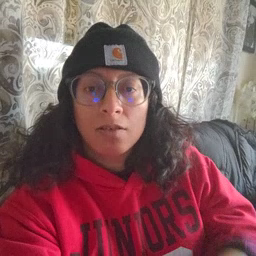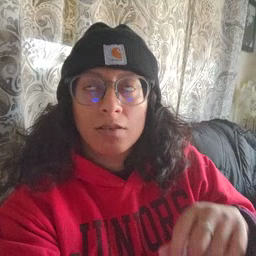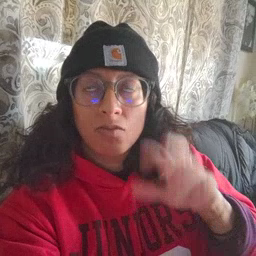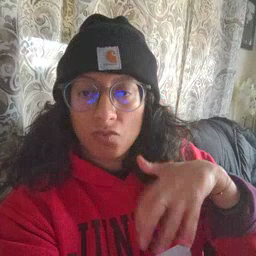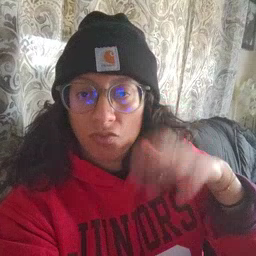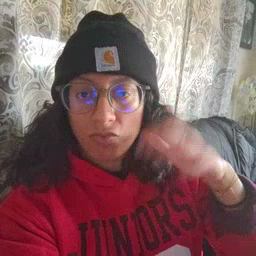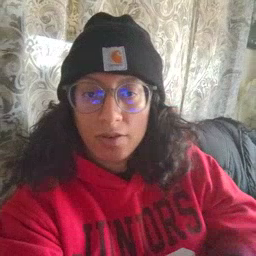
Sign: rain